Interaction volume radius: 10 \u00c5
Interaction volume height: 10 \u00c5
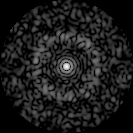
Disorder parameter: 0.8654